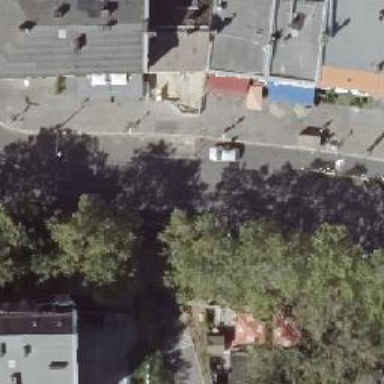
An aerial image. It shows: Residential road with asphalt sidewalks on both sides.